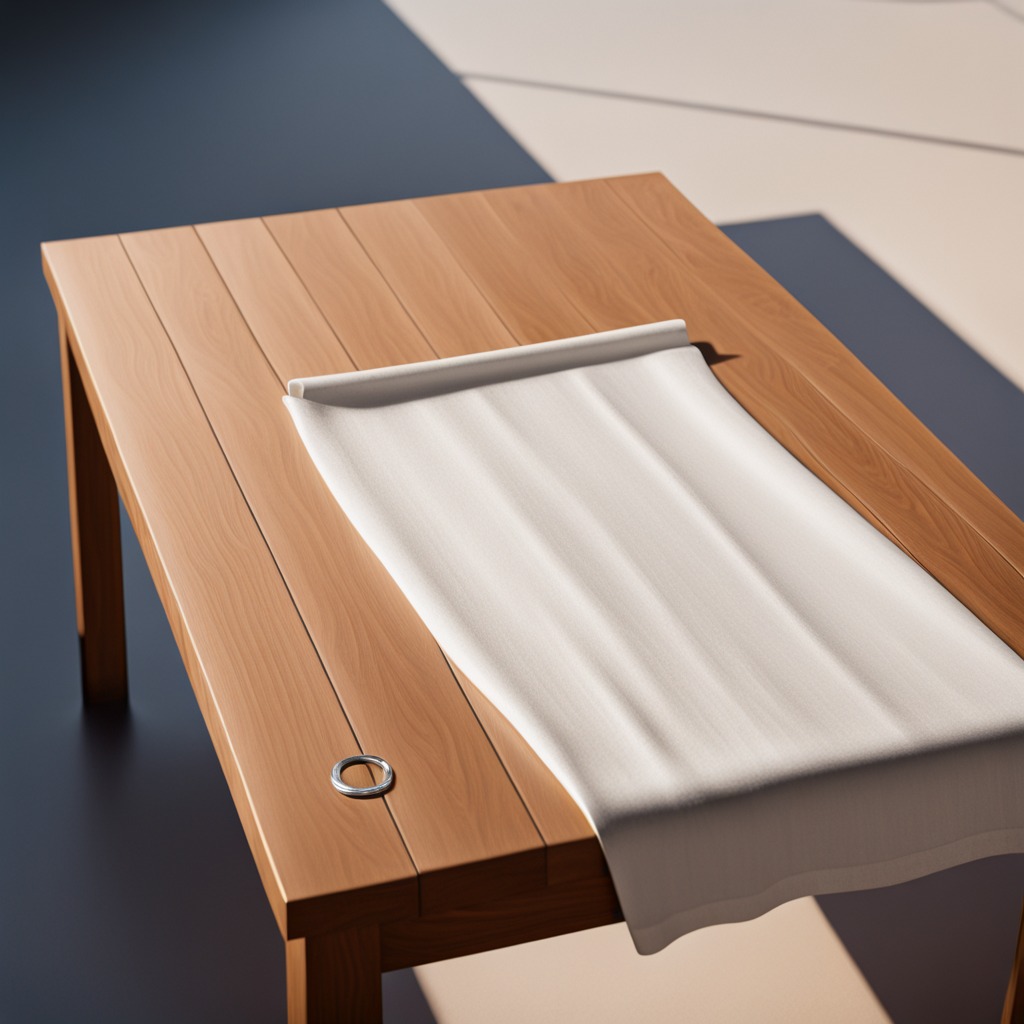
A flat metal washer lies on the wooden table in an outdoor workshop during daytime bright natural light soft shadows worn but beneath the cloth